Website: walmart
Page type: address-validator
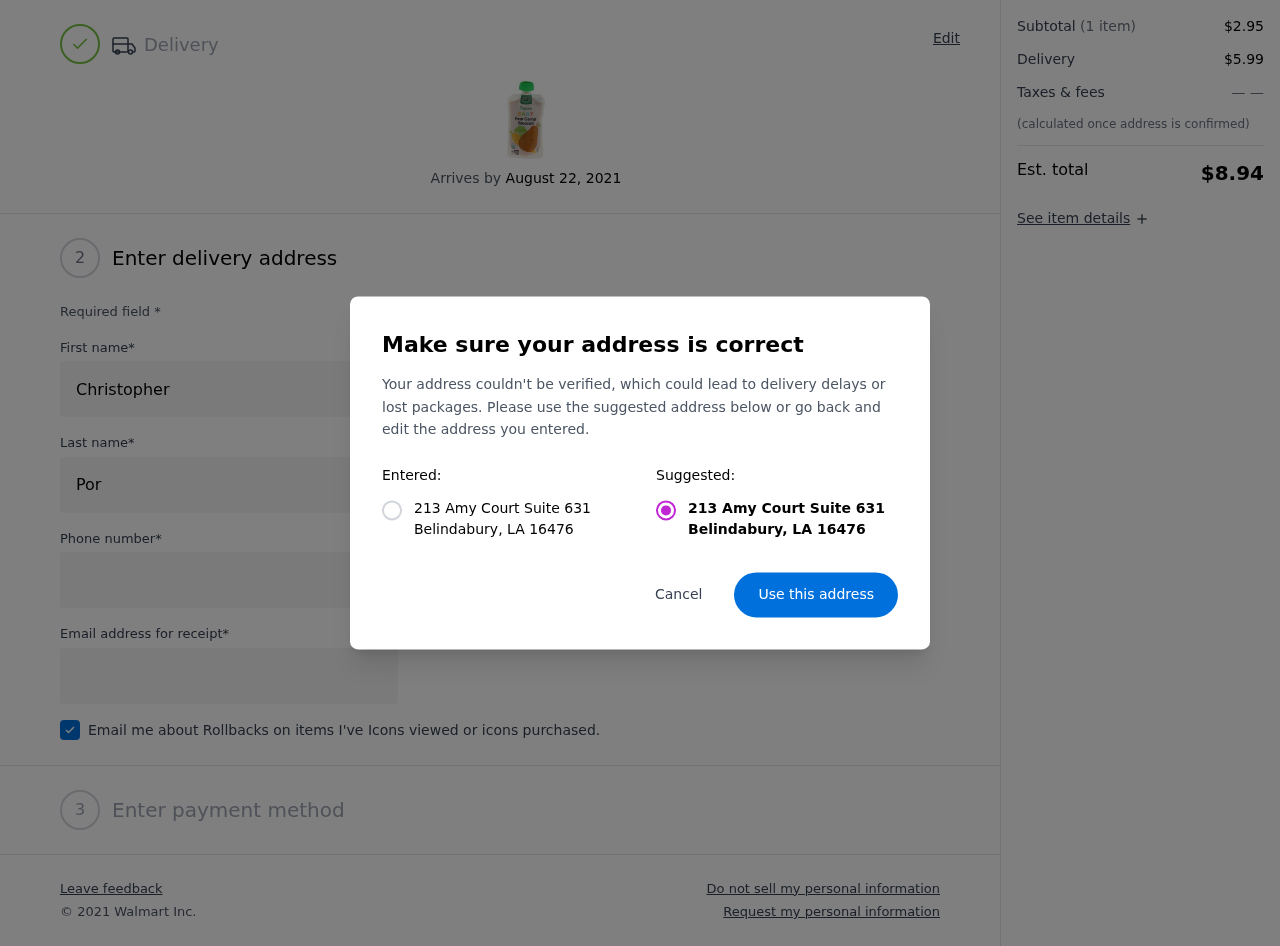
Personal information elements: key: PII_CITY
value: Belindabury
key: PII_POSTCODE
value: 16476
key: PII_STATE_ABBR
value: LA
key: PII_STREET
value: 213 Amy Court Suite 631
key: PII_FIRSTNAME
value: Christopher
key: PII_LASTNAME
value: Porter
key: PII_PHONE
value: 7053799341
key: PII_EMAIL
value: cporter@yahoo.com
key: PII_STATE_ABBR3
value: LA
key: PII_POSTCODE_FULL
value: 16476
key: PII_POSTCODE_NUMERIC
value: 16476
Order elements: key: ORDER_DELIVERY_DATE
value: August 22, 2021
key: ORDER_SUBTOTAL
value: $2.95
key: ORDER_SHIPPING_COST
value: $5.99
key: ORDER_TOTAL
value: $8.94